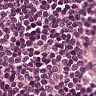
Metastatic tissue present: no